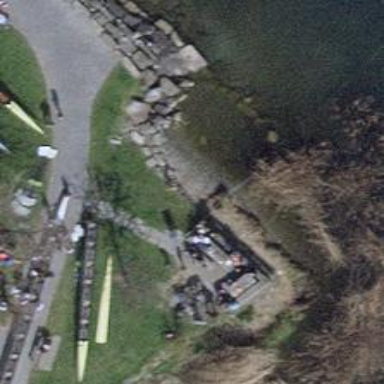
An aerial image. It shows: Picnic table located in leisure land area.